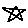
Label: star